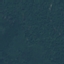
Land use / land cover class: Forest